Field crop: tomato
Growth stage: 2
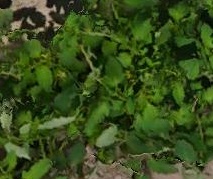
Species: tomato